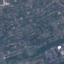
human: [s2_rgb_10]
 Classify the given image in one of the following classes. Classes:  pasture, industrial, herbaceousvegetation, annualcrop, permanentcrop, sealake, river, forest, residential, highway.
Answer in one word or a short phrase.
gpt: Residential